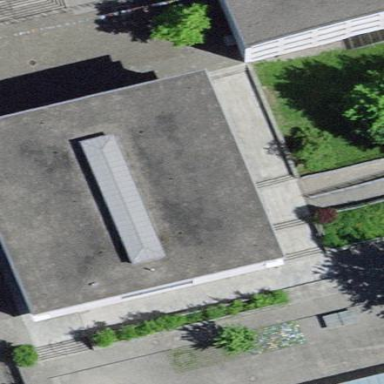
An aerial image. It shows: School building.